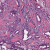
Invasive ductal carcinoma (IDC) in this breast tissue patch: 1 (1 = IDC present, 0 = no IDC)